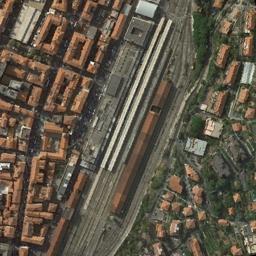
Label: railway_station